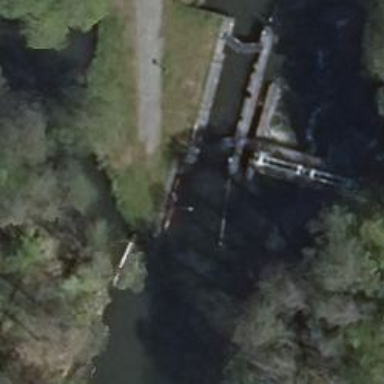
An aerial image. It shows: Lock gate on waterway.